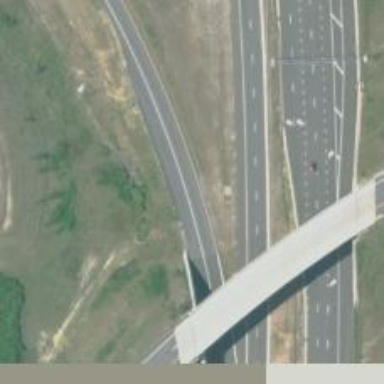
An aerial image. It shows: Asphalt motorway link.